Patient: sex M, age 60
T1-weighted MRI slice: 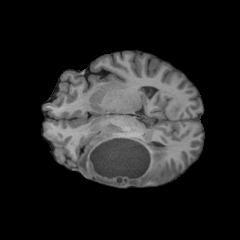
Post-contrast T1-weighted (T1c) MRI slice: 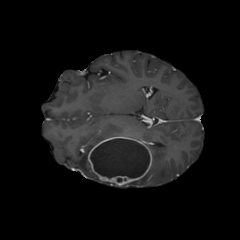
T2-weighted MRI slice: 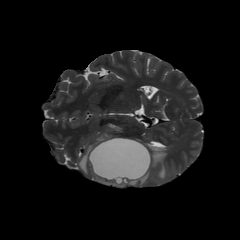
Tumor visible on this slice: yes
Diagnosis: Glioblastoma, IDH-wildtype
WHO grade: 4